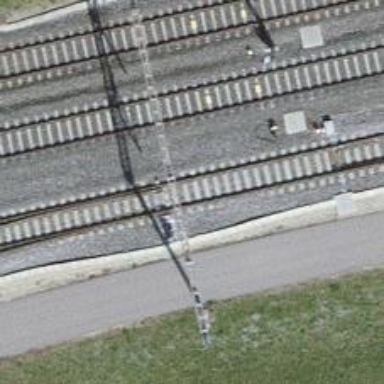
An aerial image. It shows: Railway yard with single rail track. The electrified track has contact line for power supply.